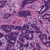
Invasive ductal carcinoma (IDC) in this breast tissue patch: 1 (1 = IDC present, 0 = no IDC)